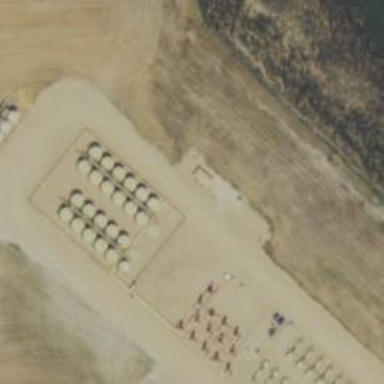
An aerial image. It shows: Storage tank with man-made structure.